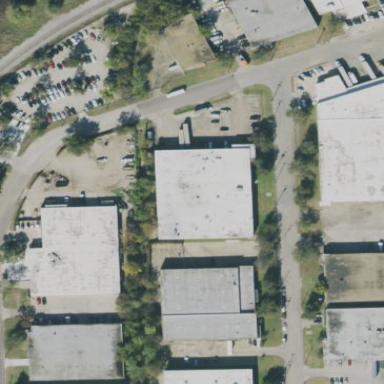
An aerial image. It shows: Warehouse building.